Question: I want to create a test plan for testing a given web, using JMeter. There are two parameters in this test: X and Y.
Each loop, I give a random number from 0 to 50 '${__Random(0,50,)}' as parameter X, and then give Y the values as follows: 'Y=[0,10,20...50]' consecutively (X remains the same).
I used a counter here, but I got a different X each time. And user parameters don't seem suitable for this problem. Or maybe I just don't know how to use them correctly.
Are there any methods to solve this problem? I'm new to this tool, so it may be something basic.
Thanks in advance:D
Here is the screenshot of my test plan:

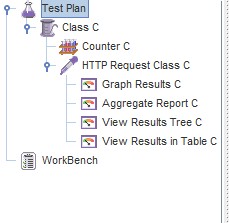
Answer: Add a csv data set as child of test plan and put in File you will reference from it
'''
0
10
20
30
40
50
'''
Set y as var
And use ${y} as Y value